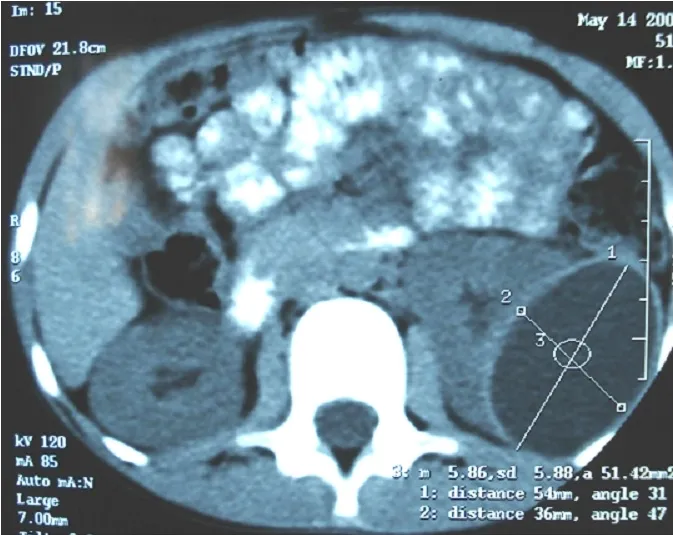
TDM aspect of a renal hydatid cyst.
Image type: radiology (ct)